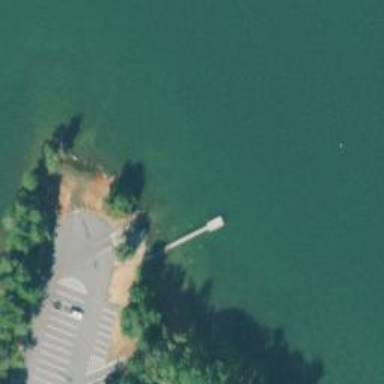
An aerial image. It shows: Slipway on leisure land.